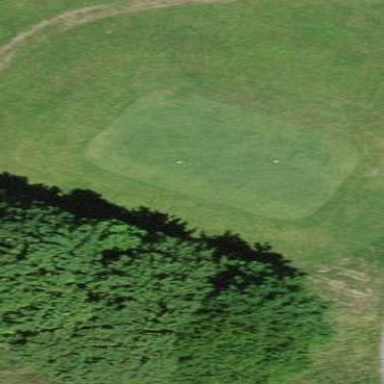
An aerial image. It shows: Grass area designated as golf tee.